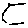
Label: hexagon